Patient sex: M
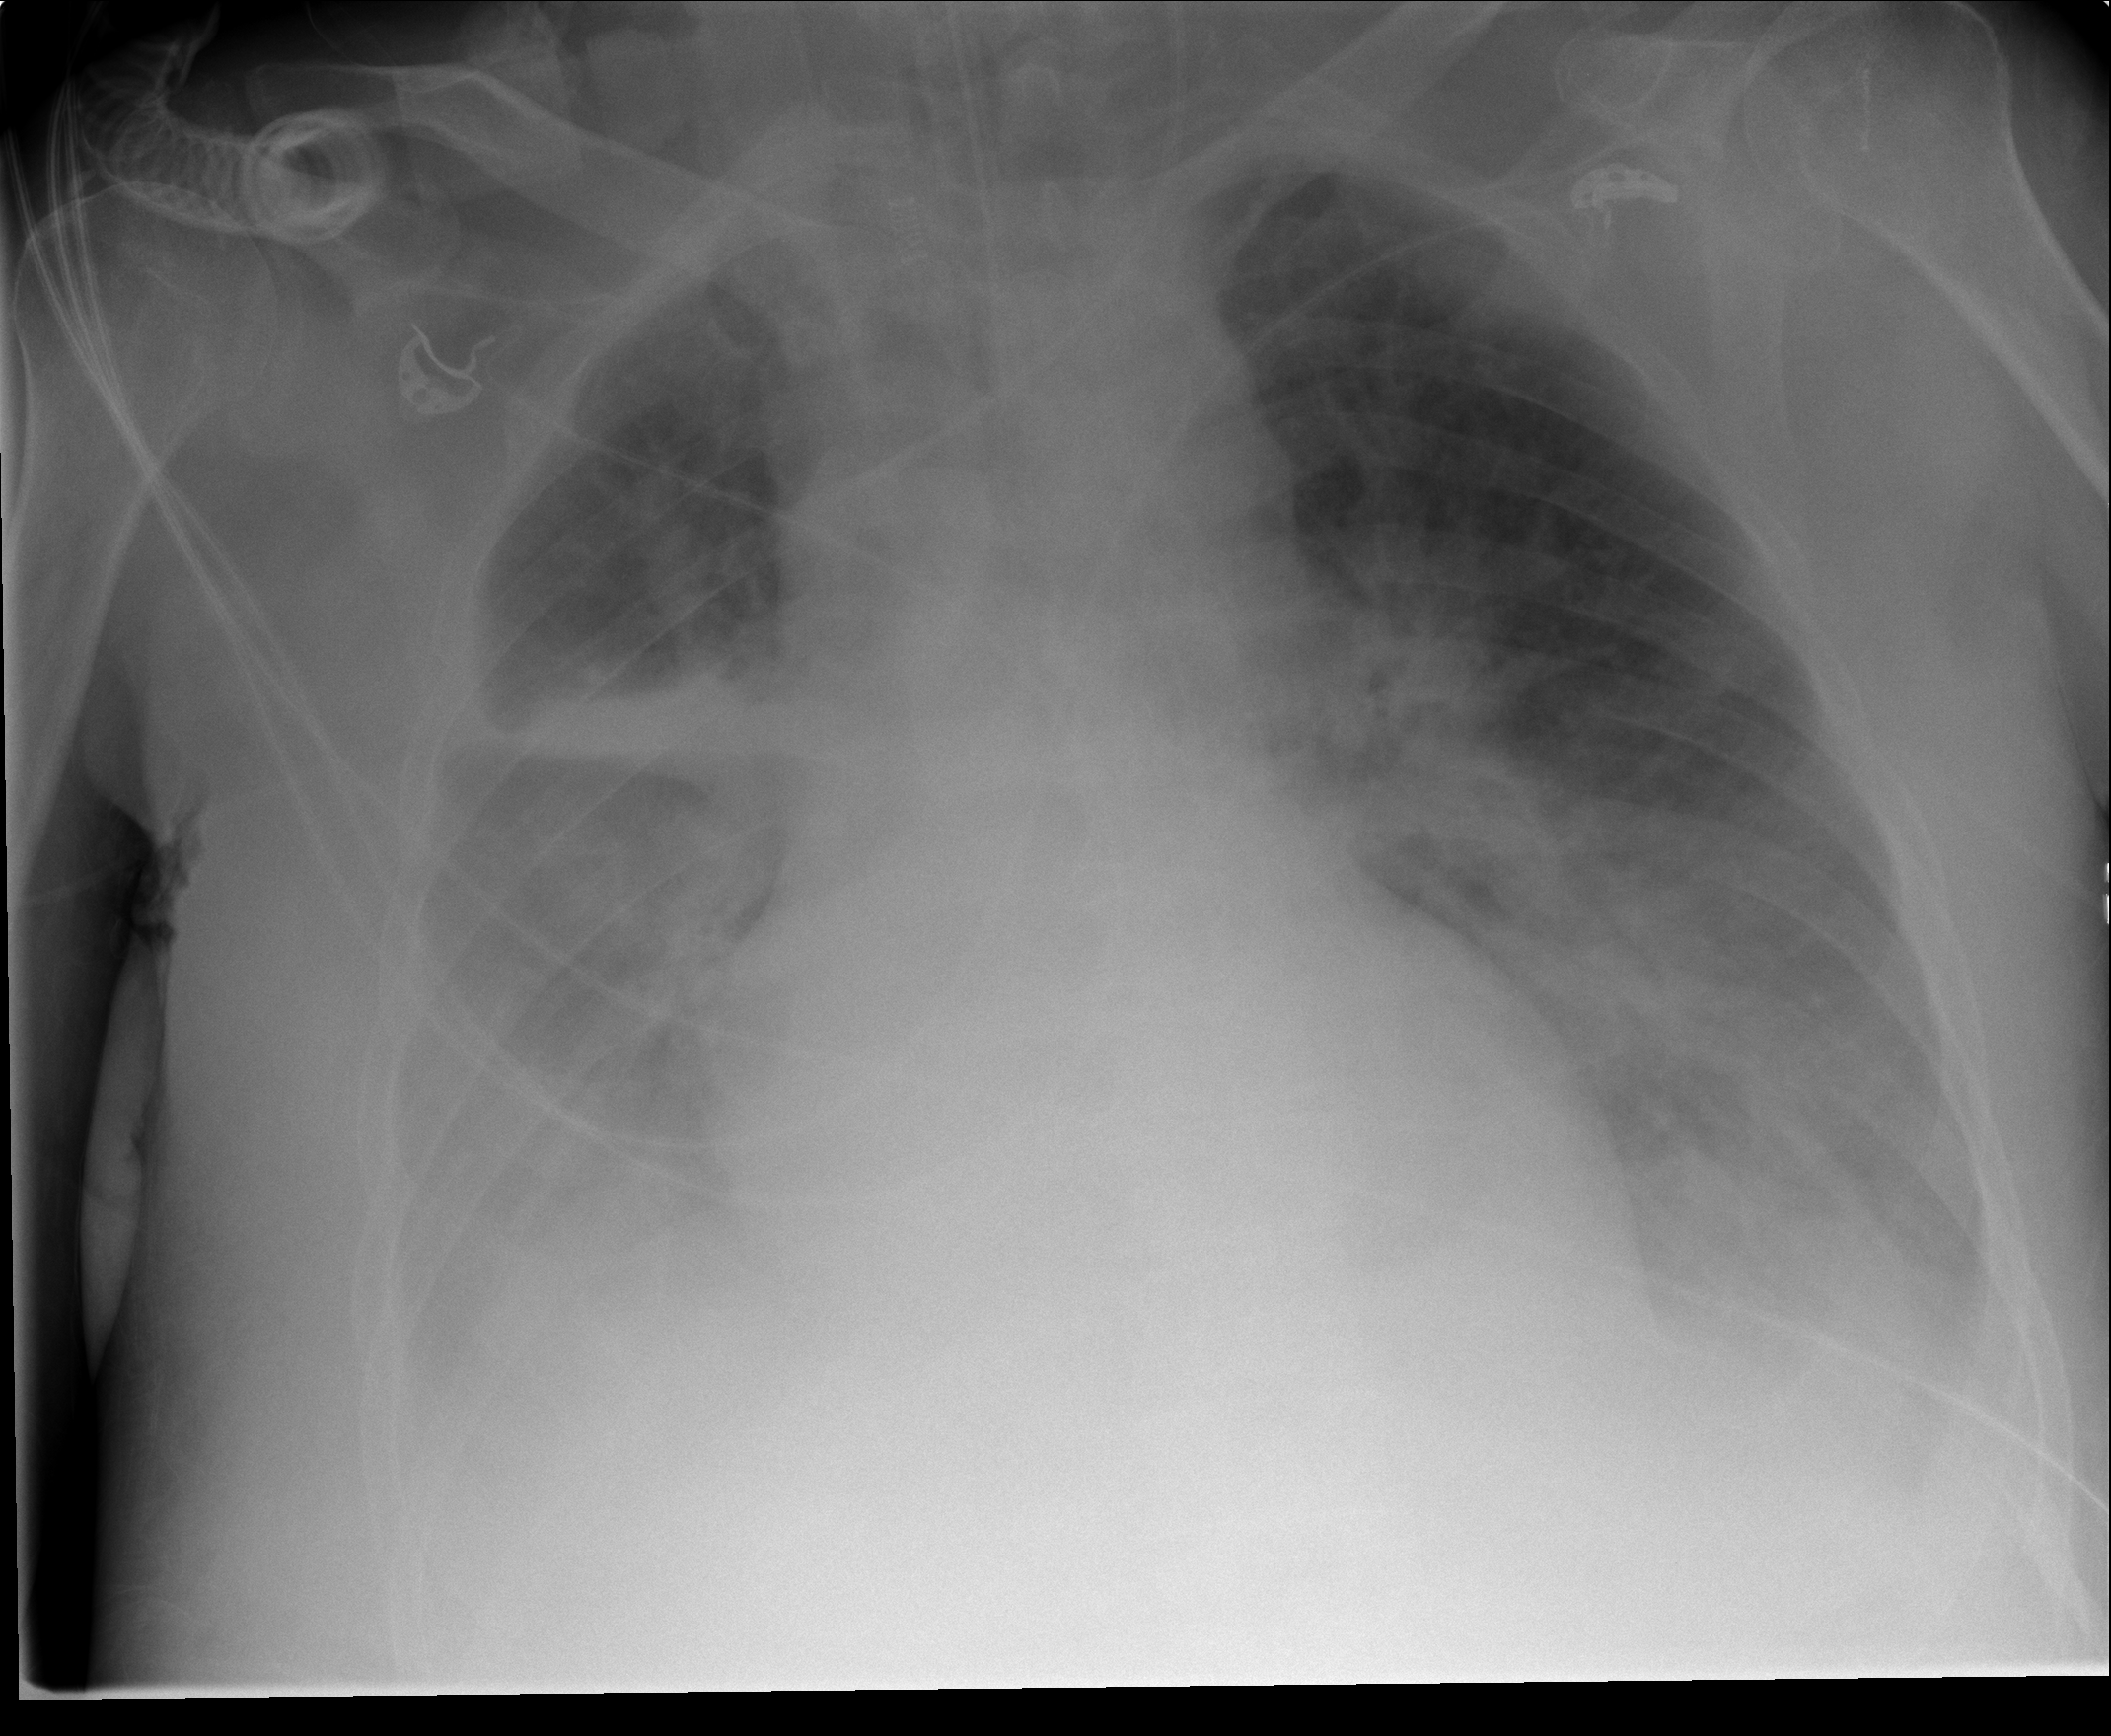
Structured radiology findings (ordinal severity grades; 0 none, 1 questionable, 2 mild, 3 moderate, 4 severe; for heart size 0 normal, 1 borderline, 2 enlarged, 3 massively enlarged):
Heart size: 2
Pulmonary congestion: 2
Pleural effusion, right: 3
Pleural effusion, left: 2
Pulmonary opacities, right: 0
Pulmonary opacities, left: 2
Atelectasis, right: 2
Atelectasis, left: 2